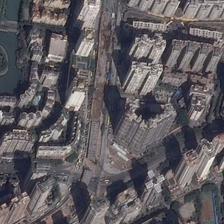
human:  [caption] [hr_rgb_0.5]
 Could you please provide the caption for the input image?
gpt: many tall buildings are in a commercial area .

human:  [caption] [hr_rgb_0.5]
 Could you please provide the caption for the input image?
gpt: there are many buildings, roads, trees and a lake .

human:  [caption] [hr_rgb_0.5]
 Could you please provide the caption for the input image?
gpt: many tall buildings are in a commercial area .

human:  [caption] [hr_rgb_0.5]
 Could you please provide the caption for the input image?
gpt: they are white, red, gray buildings, gray roads, green trees and blue-green lake .

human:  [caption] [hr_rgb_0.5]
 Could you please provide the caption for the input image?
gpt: there are many buildings, roads, trees and a lake .